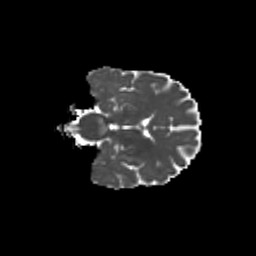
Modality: MD
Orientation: coronal
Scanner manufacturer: siemens
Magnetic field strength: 3 T
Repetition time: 9.2 s
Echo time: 0.084 s